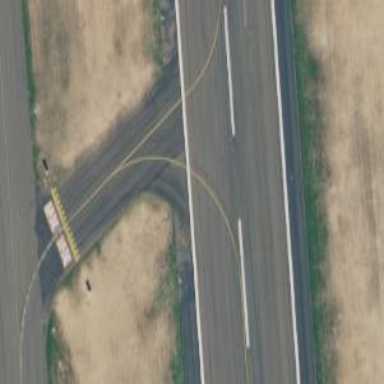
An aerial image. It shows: Image of taxiway at airport.